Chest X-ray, PA view. Patient: 36 years old, sex F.
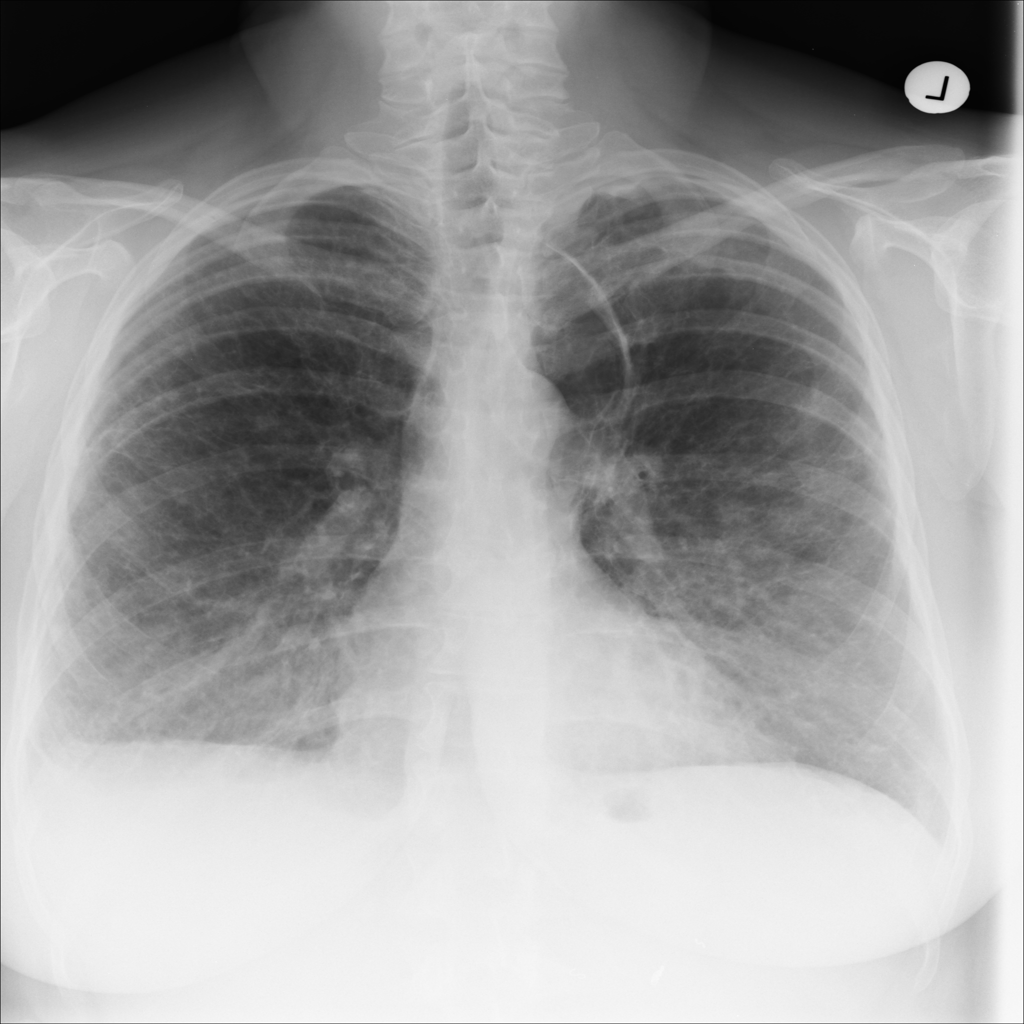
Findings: No Finding